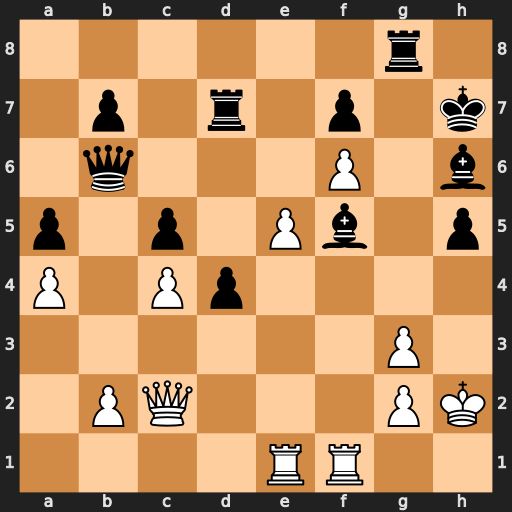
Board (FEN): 6r1/1p1r1p1k/1q3P1b/p1p1Pb1p/P1Pp4/6P1/1PQ3PK/4RR2
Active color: w
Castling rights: -
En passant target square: -
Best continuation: Qxf5+ Rg6 Qxd7